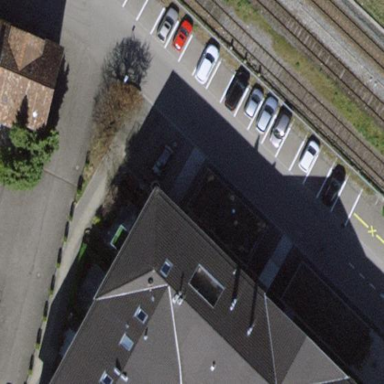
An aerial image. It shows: Parking available on the street side.